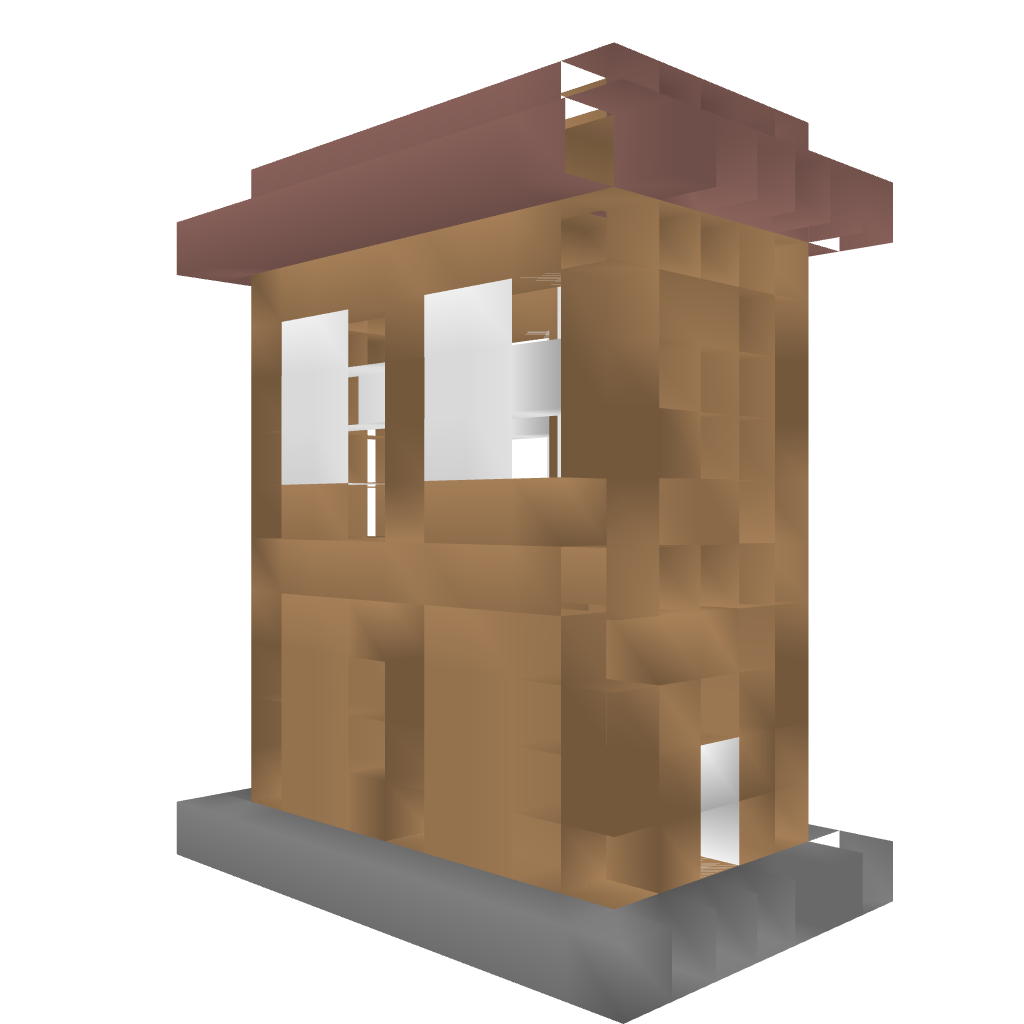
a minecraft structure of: CrafterHouse bad low quality